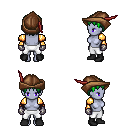
a pixel art fantasy rpg character, female body template, dark elf, purple skin, gold arm armor, white pants, green plain hairstyle, leather cap, metal gloves, black shoes, four views (front, back, left, right), 2x2 character sprite sheet, small pixel art, hard edges, no anti-aliasing